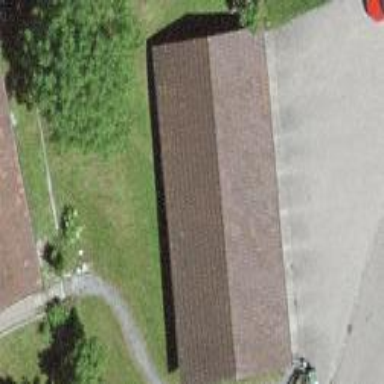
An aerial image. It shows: Garage building.